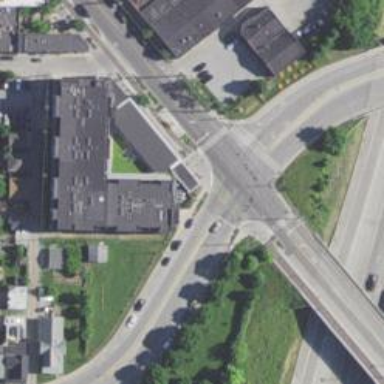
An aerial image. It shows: Crossing on cycleway.